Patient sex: F
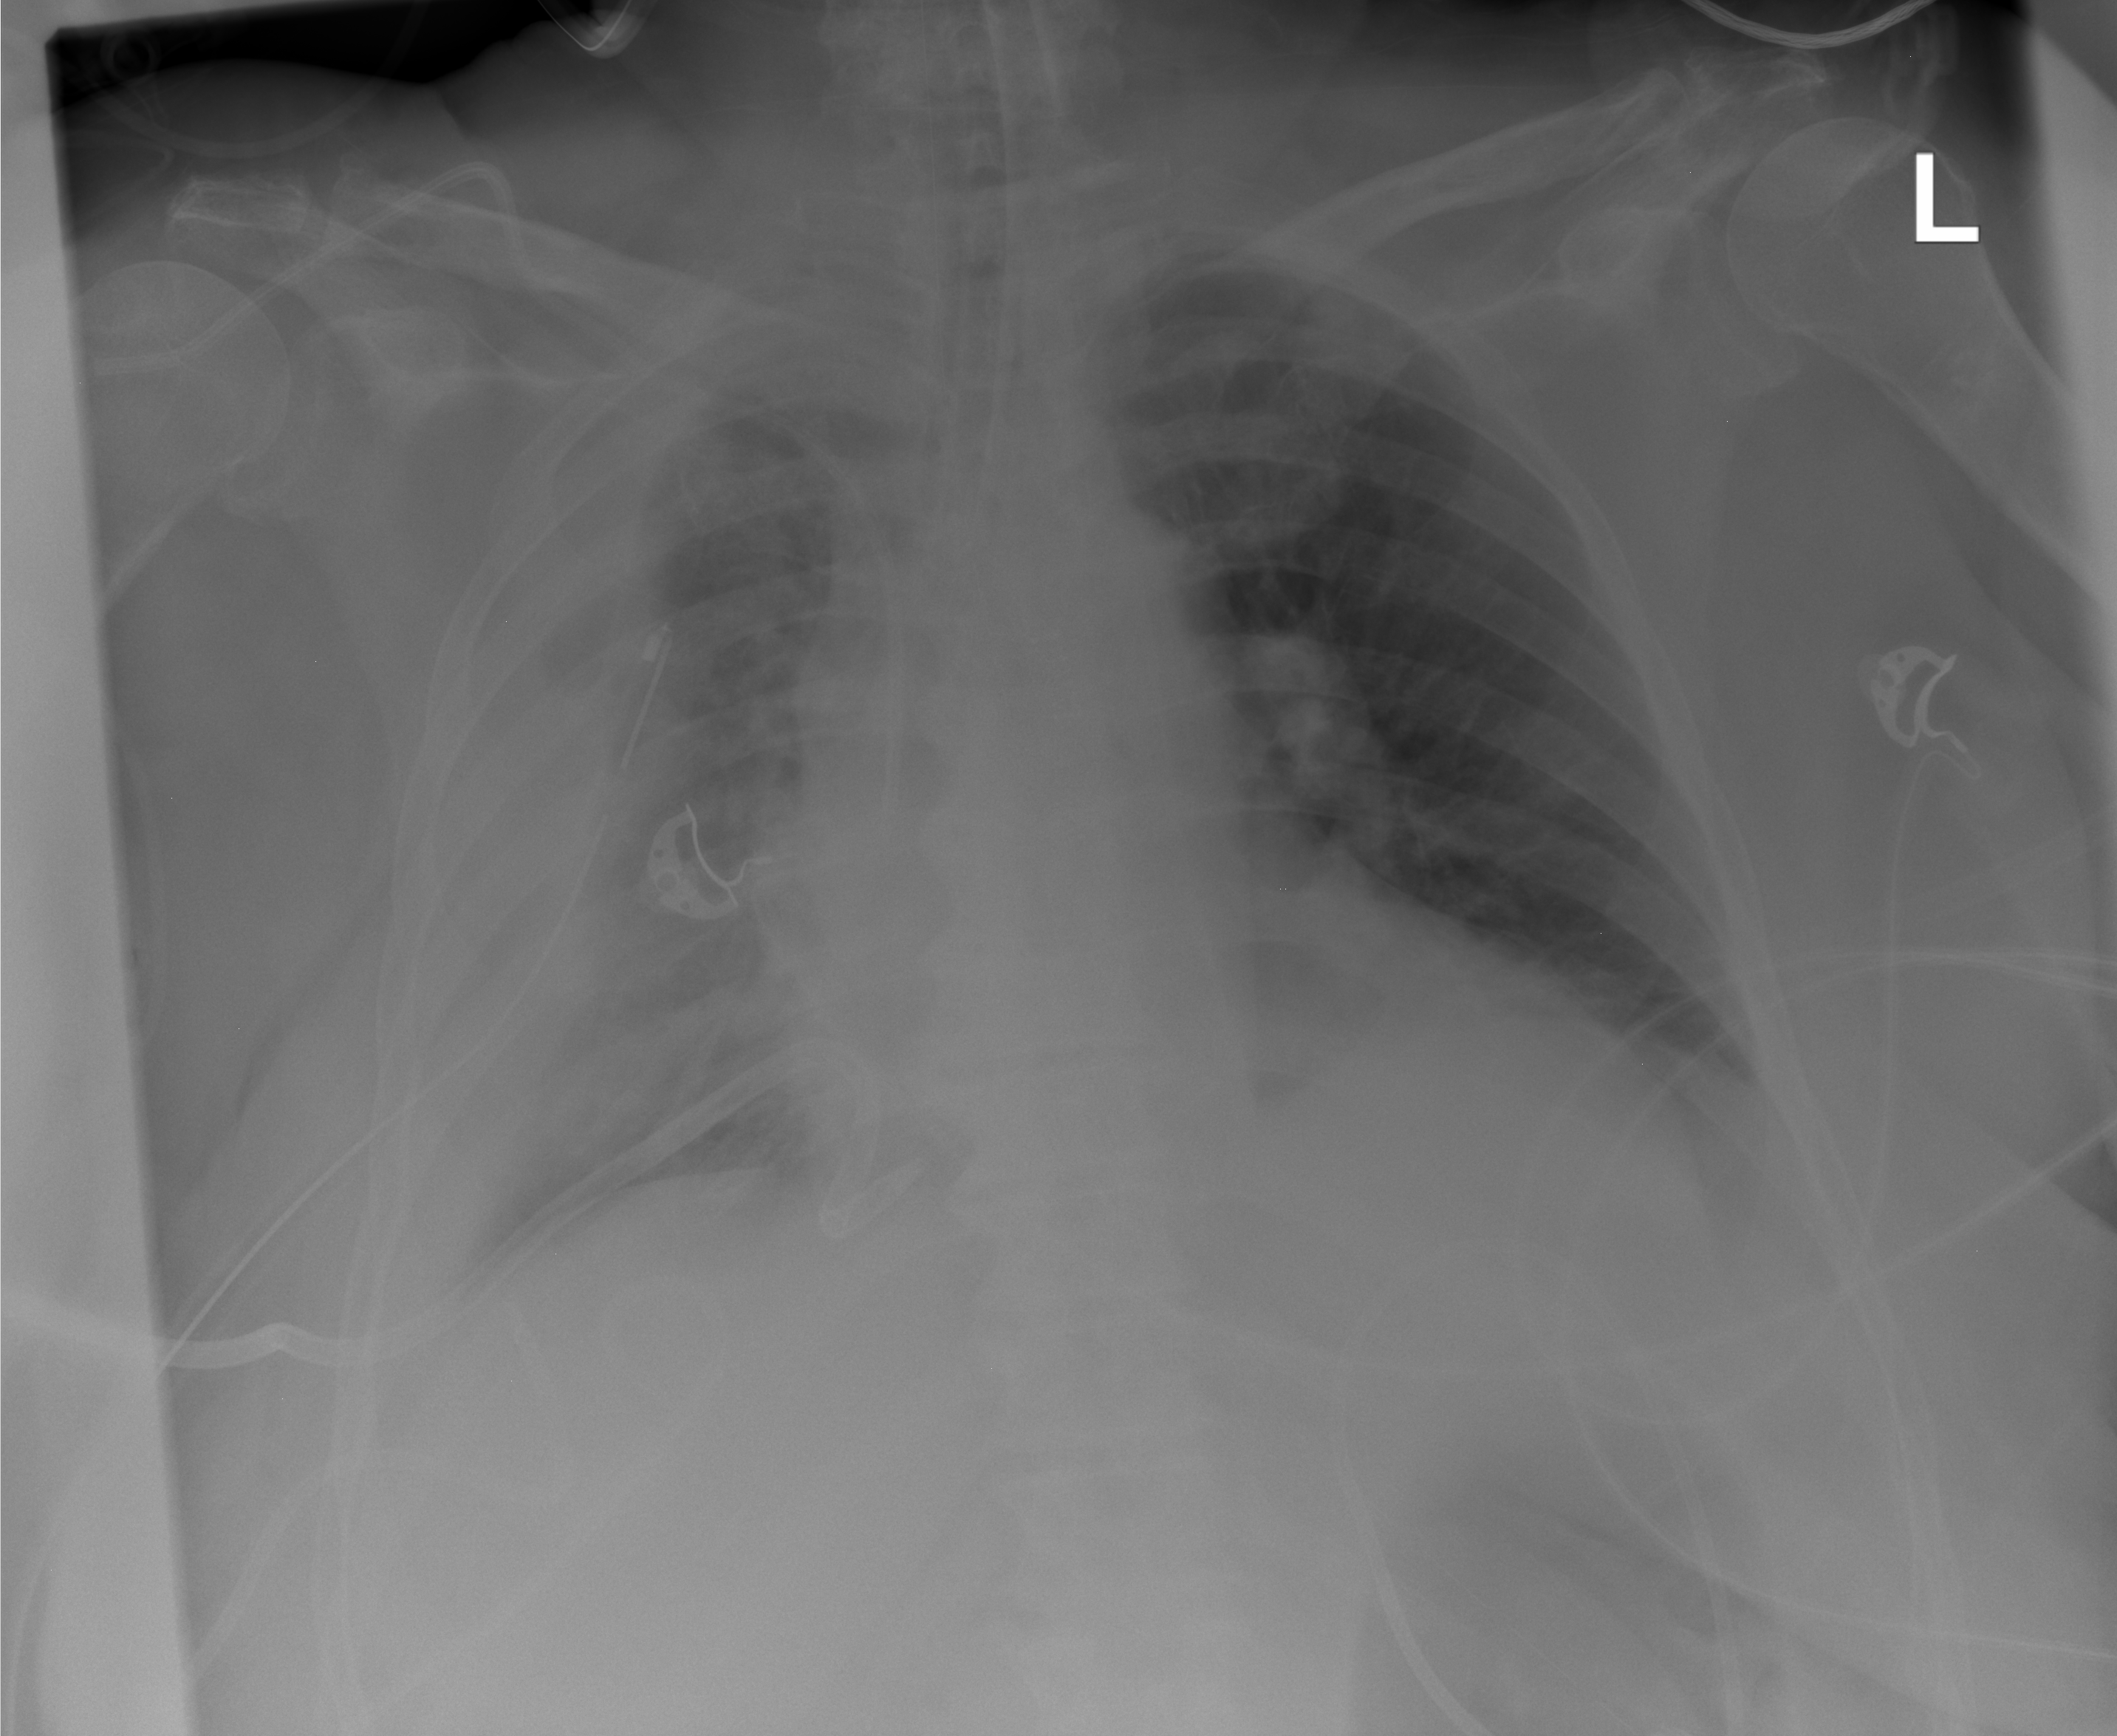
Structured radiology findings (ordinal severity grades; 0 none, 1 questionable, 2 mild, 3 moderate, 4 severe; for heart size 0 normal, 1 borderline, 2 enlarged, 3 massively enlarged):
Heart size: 0
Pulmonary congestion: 2
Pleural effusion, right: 3
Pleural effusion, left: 1
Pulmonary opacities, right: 1
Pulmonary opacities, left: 0
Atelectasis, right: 3
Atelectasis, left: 1